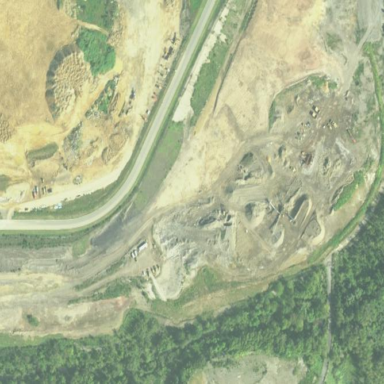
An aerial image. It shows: Quarry that is source of aggregate.